Chest X-ray. View position: PA
Patient age: 74
Patient sex: F
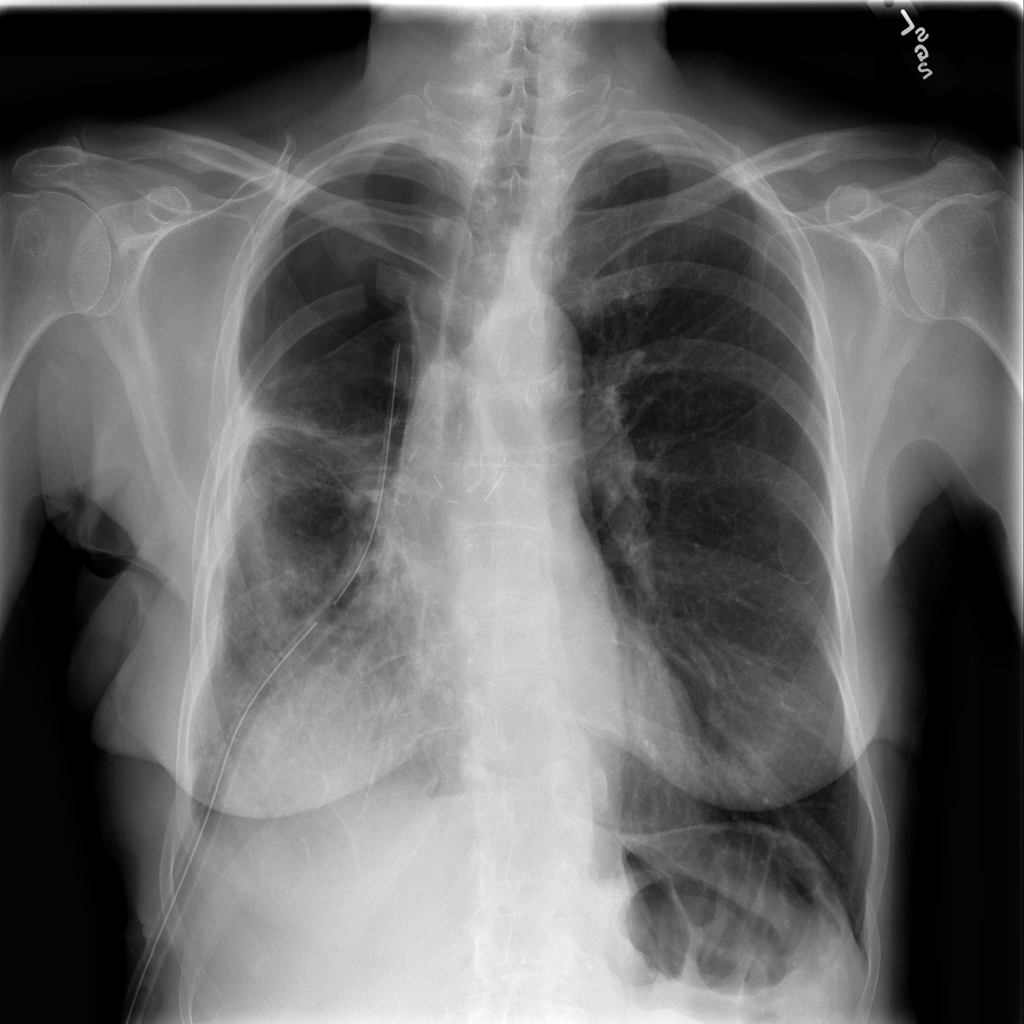
Finding: Pneumothorax